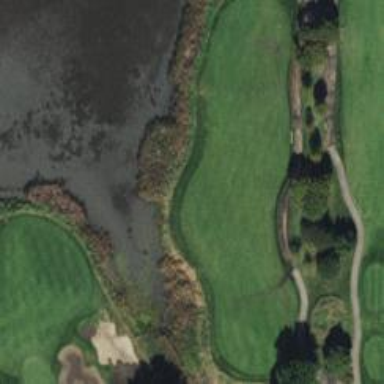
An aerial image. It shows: View of golf hole.